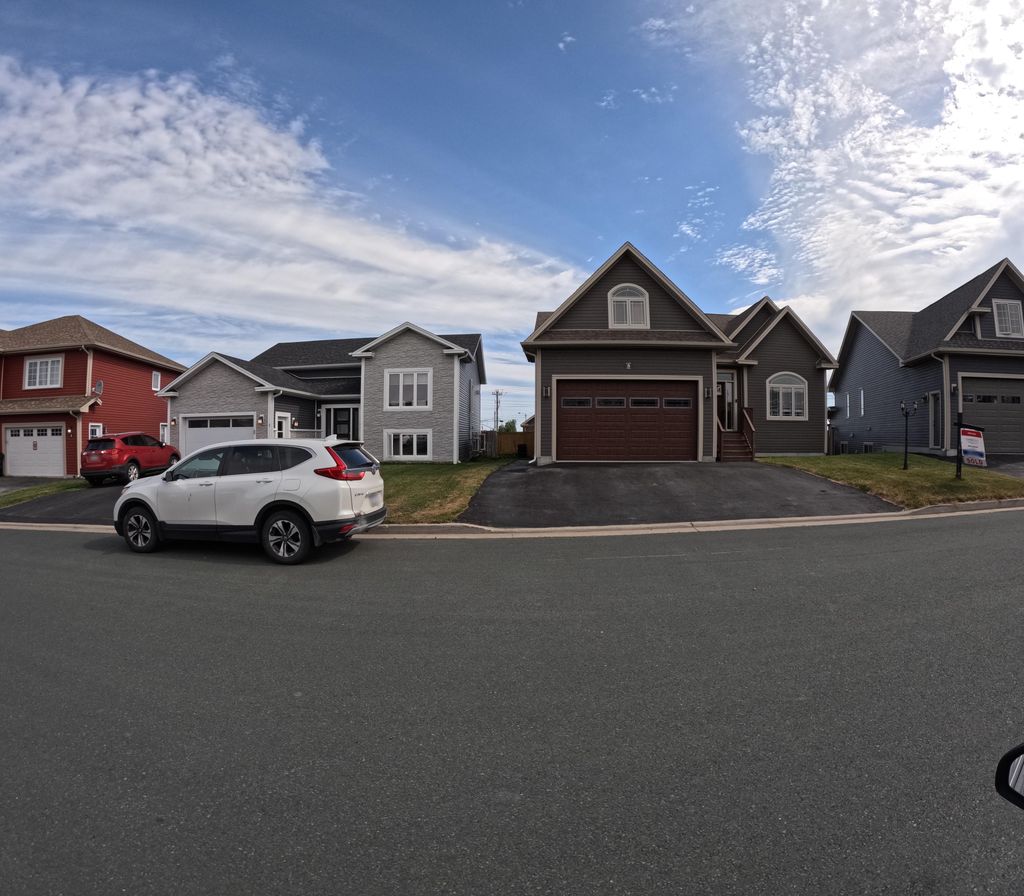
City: st_johns